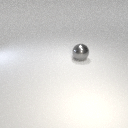
large gray metal sphere